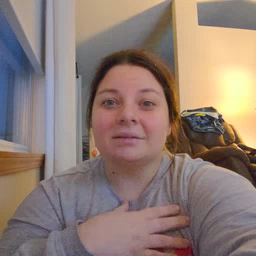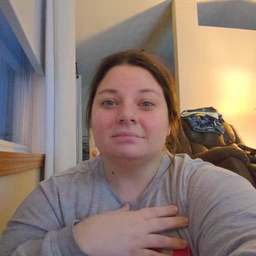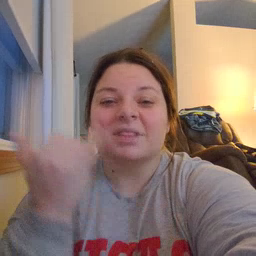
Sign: now